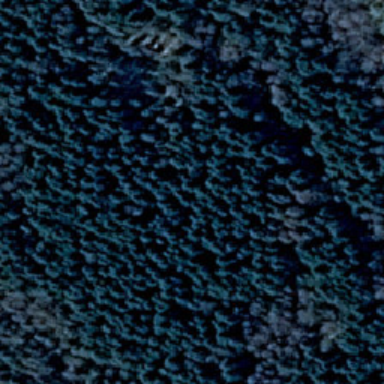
The vast land was covered with wood .